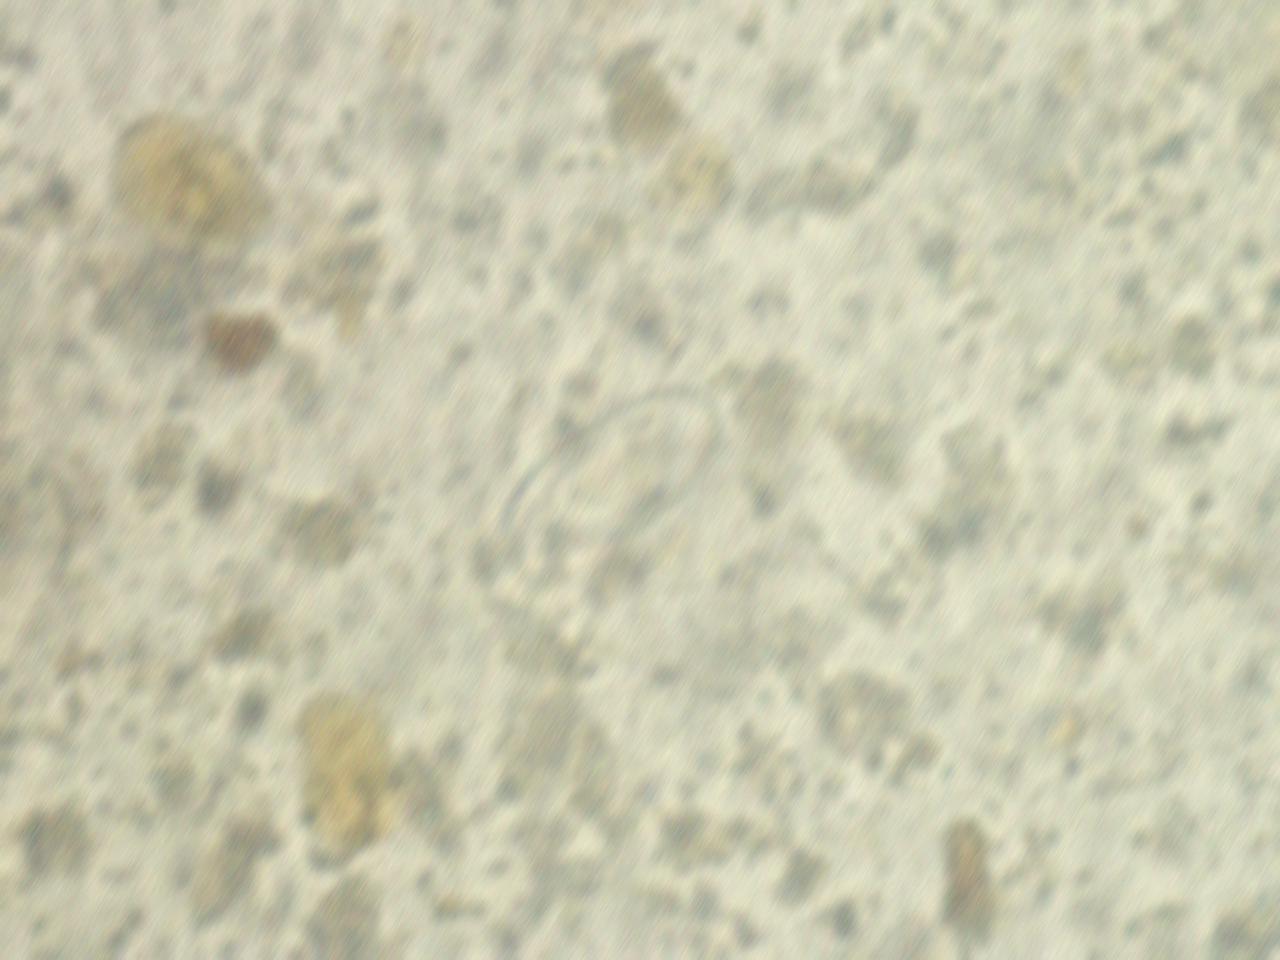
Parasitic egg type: Enterobius vermicularis